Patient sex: M
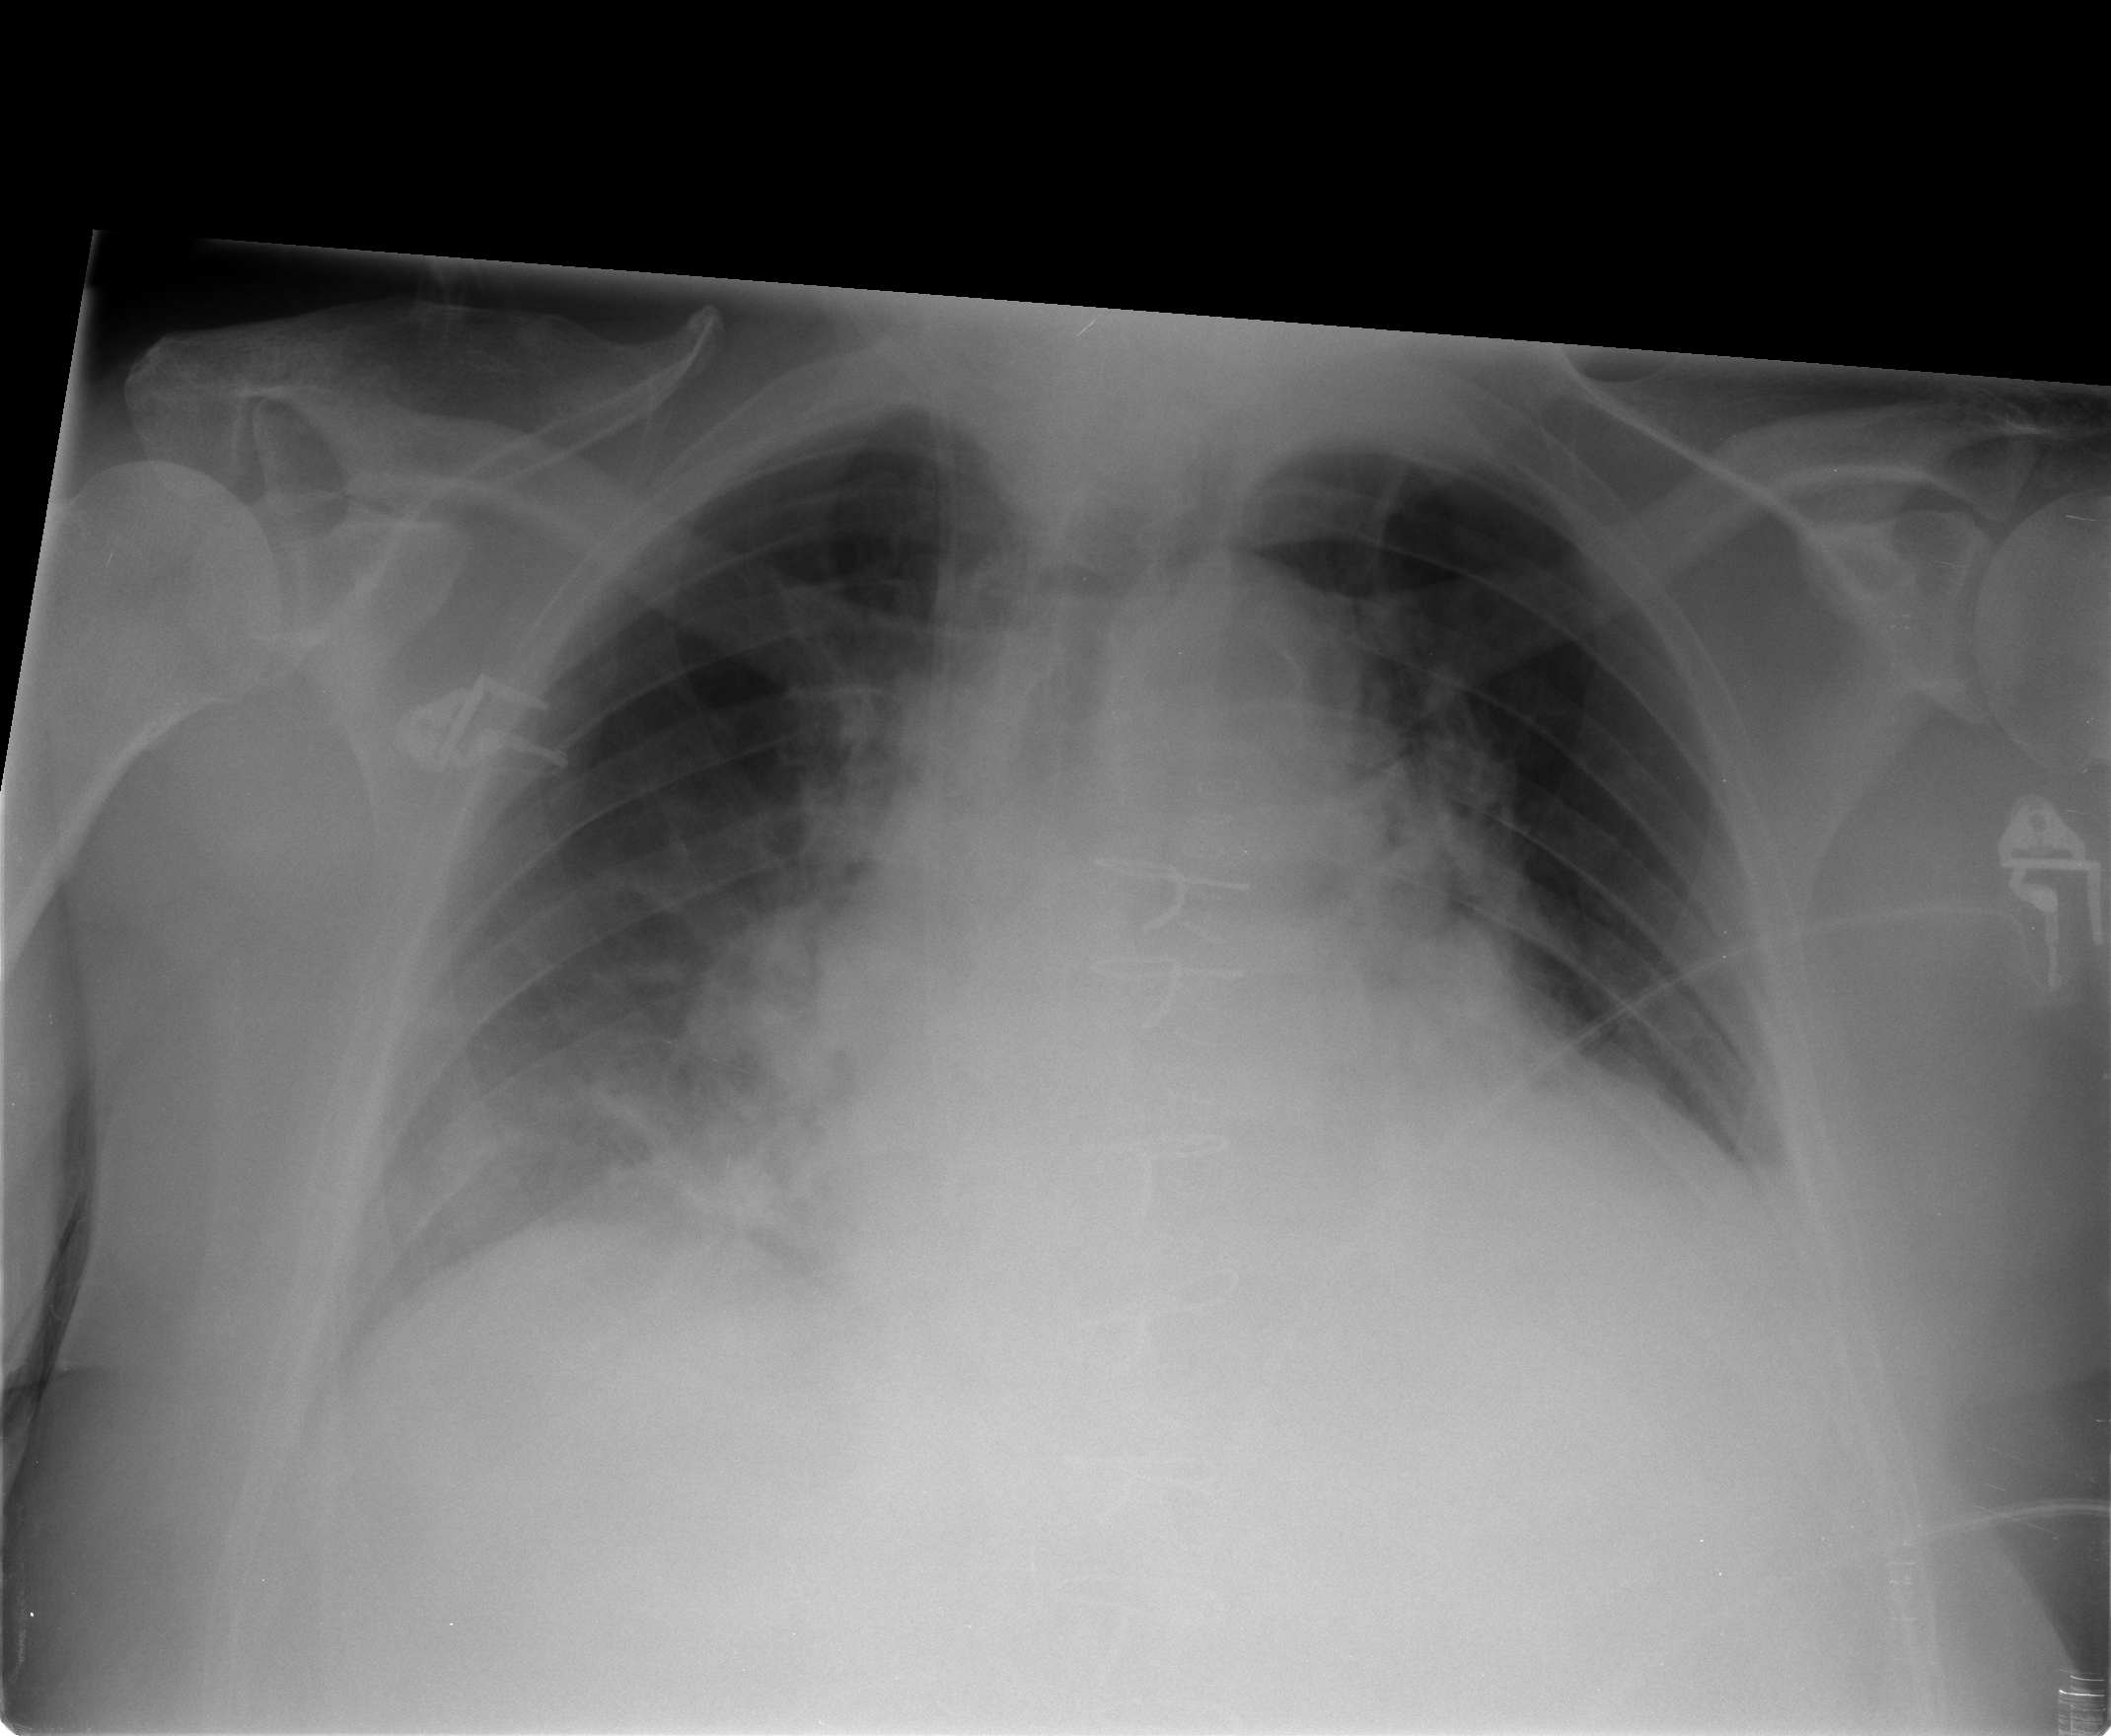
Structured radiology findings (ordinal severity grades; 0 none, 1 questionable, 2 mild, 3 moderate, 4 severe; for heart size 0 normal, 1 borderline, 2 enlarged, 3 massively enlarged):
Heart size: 3
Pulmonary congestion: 3
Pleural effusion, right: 0
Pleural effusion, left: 2
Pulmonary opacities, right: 0
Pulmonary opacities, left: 0
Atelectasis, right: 2
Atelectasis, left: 1